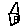
Label: house